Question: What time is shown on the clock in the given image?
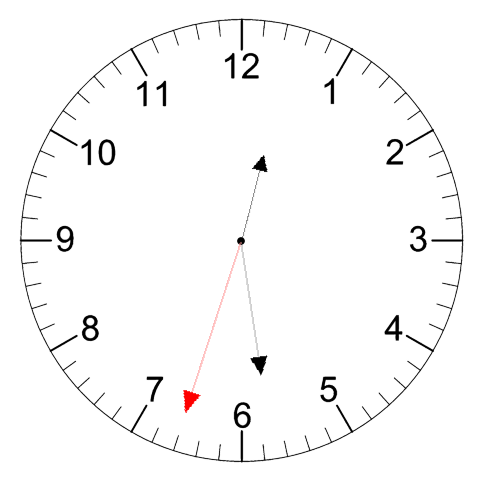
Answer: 12:28:33